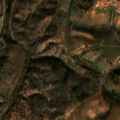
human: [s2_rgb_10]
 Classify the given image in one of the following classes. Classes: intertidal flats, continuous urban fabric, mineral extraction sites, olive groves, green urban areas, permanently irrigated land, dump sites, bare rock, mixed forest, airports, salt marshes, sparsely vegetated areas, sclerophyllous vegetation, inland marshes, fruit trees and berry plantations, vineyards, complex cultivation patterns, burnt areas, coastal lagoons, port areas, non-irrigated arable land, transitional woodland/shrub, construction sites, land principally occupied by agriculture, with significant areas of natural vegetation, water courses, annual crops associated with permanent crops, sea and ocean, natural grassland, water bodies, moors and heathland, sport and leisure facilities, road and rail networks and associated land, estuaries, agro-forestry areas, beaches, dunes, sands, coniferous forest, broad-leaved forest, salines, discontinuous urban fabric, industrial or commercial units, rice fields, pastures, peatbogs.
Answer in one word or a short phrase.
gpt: non-irrigated arable land, complex cultivation patterns, agro-forestry areas, transitional woodland/shrub